Interaction volume radius: 5 \u00c5
Interaction volume height: 10 \u00c5
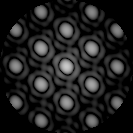
Disorder parameter: 0.004912